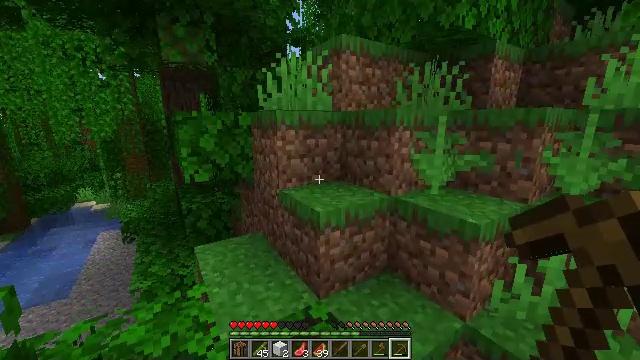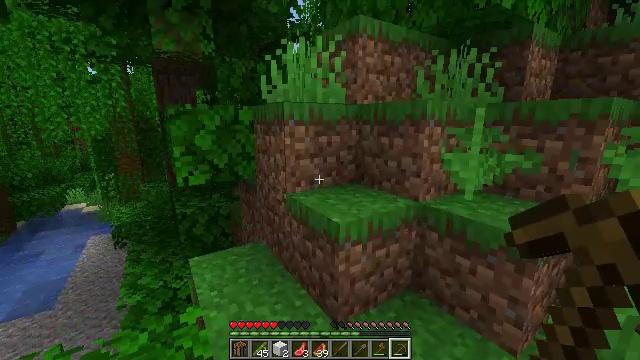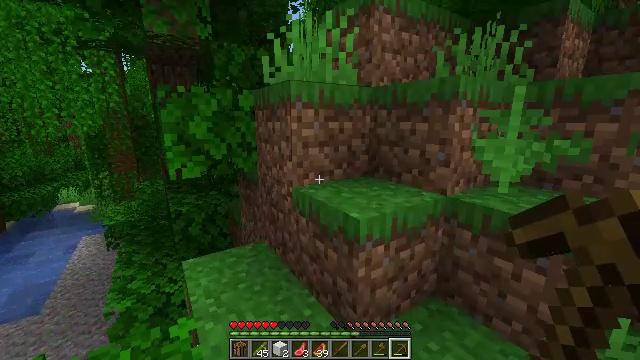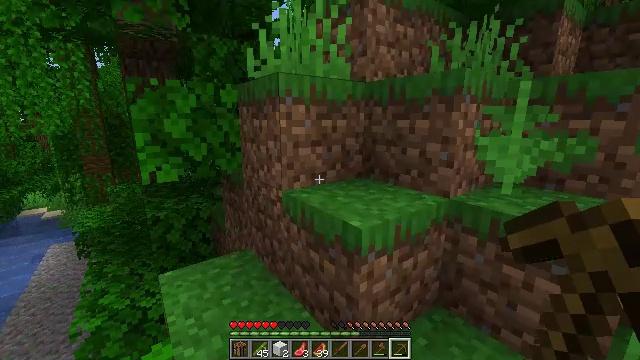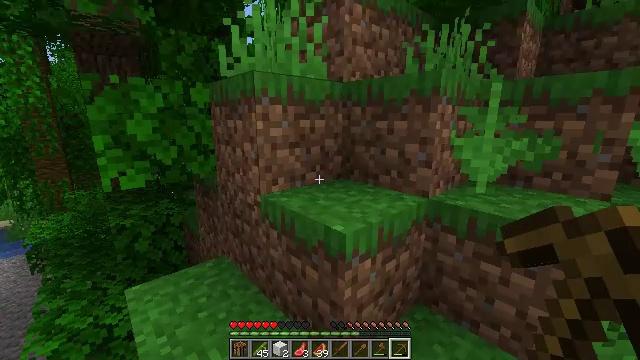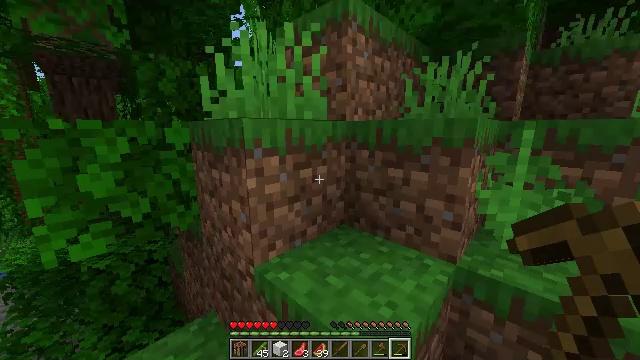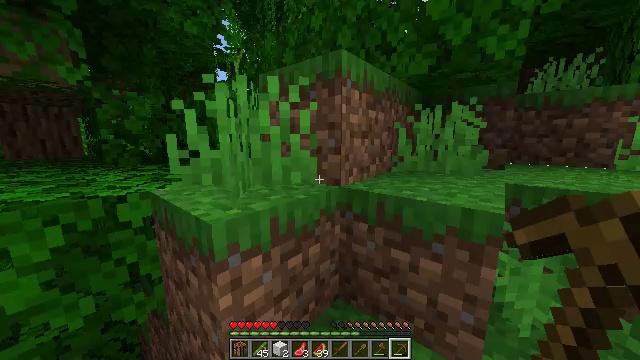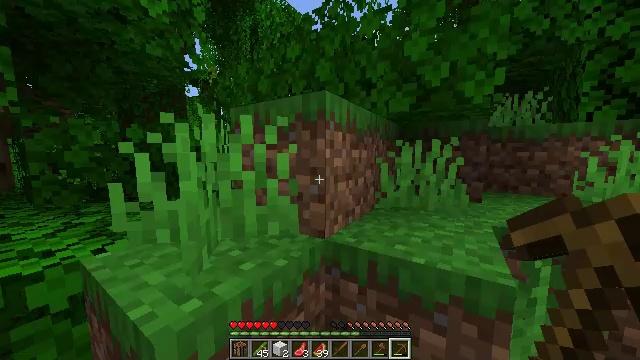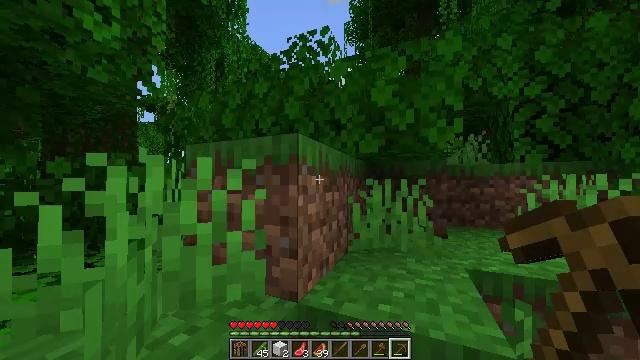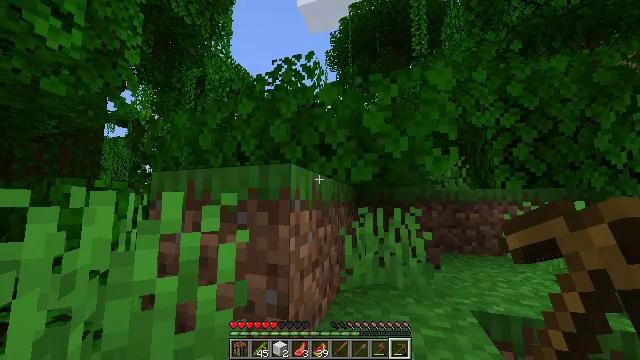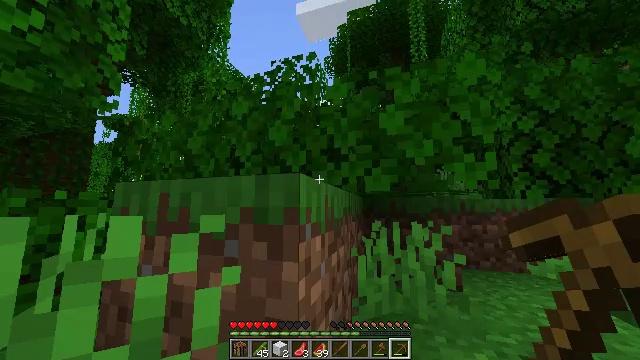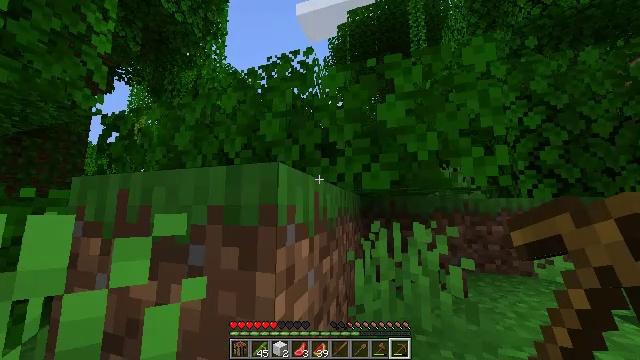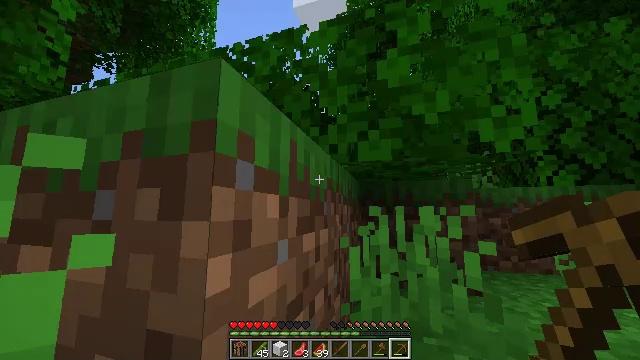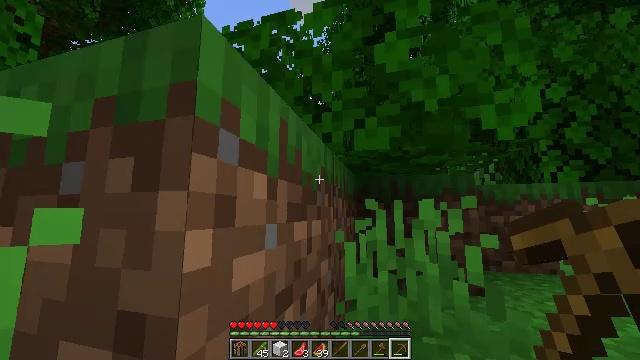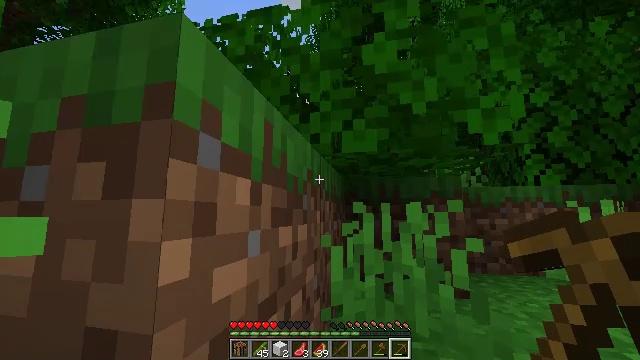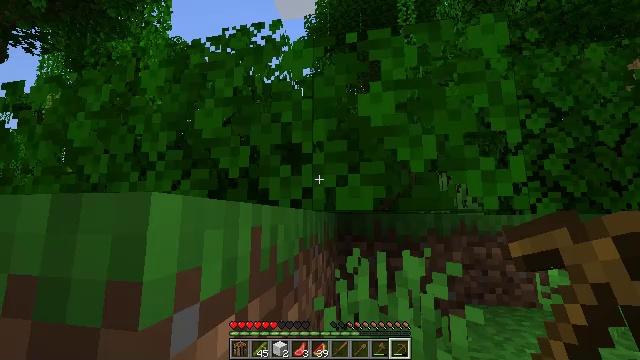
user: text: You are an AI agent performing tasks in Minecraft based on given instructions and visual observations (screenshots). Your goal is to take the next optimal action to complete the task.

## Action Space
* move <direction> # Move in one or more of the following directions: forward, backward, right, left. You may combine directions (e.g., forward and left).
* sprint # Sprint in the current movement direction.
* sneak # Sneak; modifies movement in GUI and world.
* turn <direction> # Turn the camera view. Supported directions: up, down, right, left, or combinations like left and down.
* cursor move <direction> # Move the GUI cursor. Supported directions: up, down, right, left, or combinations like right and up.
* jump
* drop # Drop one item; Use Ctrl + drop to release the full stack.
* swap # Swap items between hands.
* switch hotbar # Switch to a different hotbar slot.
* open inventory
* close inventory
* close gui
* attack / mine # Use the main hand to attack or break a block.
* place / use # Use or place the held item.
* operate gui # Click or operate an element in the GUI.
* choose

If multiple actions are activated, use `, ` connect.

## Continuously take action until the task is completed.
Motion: motion action
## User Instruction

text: Harvest mossy cobblestone for building.
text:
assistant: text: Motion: move forward, jump
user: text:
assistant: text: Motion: move forward, sprint, jump
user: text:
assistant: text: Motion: move forward, sprint, turn right, jump
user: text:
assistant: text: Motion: move forward, sprint, turn right, jump
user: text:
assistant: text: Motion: move forward, turn right, jump
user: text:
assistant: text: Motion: move forward, turn right and up, jump
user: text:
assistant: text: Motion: move forward, turn right and up, jump
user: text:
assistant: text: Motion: move forward, turn right and up, jump
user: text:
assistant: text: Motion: move forward, turn right and up, jump
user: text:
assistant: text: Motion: move forward, sprint, turn up, jump
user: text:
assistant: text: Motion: move forward, sprint, jump
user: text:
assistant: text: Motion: move forward, sprint, jump
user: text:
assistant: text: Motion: move forward, sprint, turn right, jump
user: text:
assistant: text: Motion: move forward, turn right, jump
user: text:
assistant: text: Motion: move forward, turn right, jump
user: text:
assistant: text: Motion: move forward, jump
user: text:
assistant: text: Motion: move forward, sprint, jump
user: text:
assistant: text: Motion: move forward, sprint, turn left and down, jump
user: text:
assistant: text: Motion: move forward, sprint, turn left and down, jump
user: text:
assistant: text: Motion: move forward, turn left and down, jump
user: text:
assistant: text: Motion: move forward, turn left and down, jump
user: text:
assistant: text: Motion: move forward, turn left and down, jump
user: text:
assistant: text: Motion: move forward, turn left and down, jump
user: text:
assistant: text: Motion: move forward, sprint, turn left and down, jump
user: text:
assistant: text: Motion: move forward, sprint, turn left, jump
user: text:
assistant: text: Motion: move forward, sprint, turn left, jump
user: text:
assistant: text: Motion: move forward, sprint, turn left, jump
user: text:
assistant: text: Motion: move forward, jump
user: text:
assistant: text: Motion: move forward, jump
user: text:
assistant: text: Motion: move forward, jump